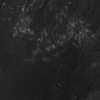
Atmospheric dust classification: not_dusty